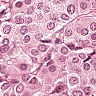
Metastatic tissue present: yes